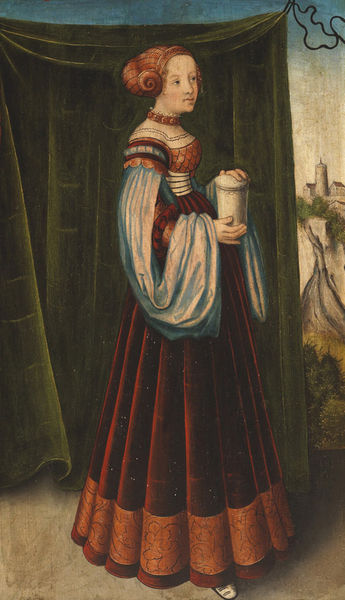
Titel: Die Heilige Maria Magdalena
Künstler: Lucas Cranach (Werkstatt)
Standort: Karlsruhe
Institution: Staatliche Kunsthalle Karlsruhe
Schlagwörter: baum, berg, blau, felsen, gemälde, hand, himmel, umhang, weiß, grün, landschaft, mädchen, stadt, ausschnitt, braun, brust, busen, frau, frisur, getränk, hintergrund, kleid, orange, profil, dame, gürtel, haus, rot, schal, schloss, tuch, weg, haube, rock, falten, halten, lang, samt, stehen, ärmel, holland, hände, porträt, vorhang, hügel, kirche, schlank, boden, gewand, gold, haare, kelch, schnur, stehend, stickerei, stoff, adel, saum, borte, puffärmel, renaissance, schultern, turm, krug, vase, aussicht, taille, topf, magd, seitlich, halsband, mieder, schuhe, fels, gebirge, kette, dorf, ölgemälde, bordüre, falte, steif, weib, weiblich, kordel, faltenwurf, becher, gefäß, burg, dose, stand, bier, tanne, schuh, fräulein, pracht, altar, rau, mittelalter, rothaarige, korsett, adlige, höfisch, heilige, holand, schnecke, schnecken, burgfräulein, hofdame, urne, unglücklich, alten, kringel, prächtig, frühe neuzeit, heilige barbara, büchse, rotes kleid, fältelung, teilie, cranach, haarnetz, met, fru, teille, green, samtkleid, halsreif, oberweite, 1400, 1500, frau vorhang, geffäß, vorahng, rotes leid, #urne, rotes samtkleid